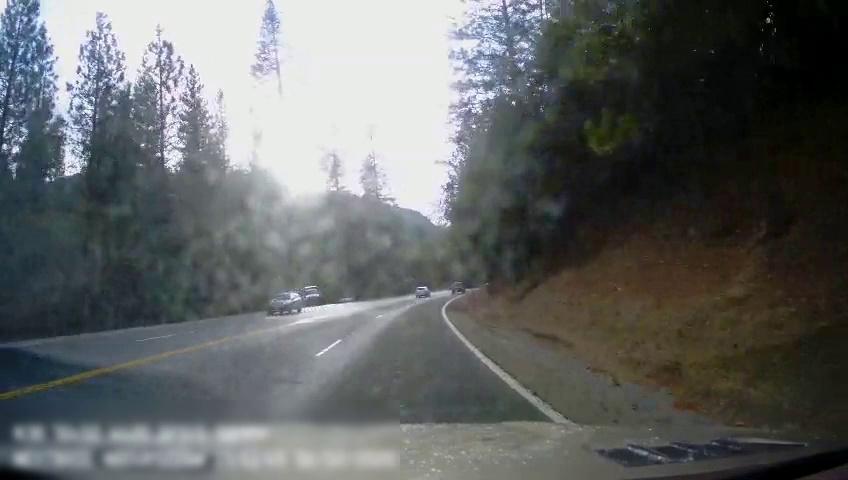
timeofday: Day
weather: Sunny
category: Drivable Space
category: Vehicles | SUV
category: Vehicles | Truck
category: Vehicles | Truck
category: Vehicles | Car
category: Lanes | Current Lane
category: Lanes | Current Lane
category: Lanes | Opposite Lane
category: Lanes | Opposite Lane
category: Lanes | Opposite Lane